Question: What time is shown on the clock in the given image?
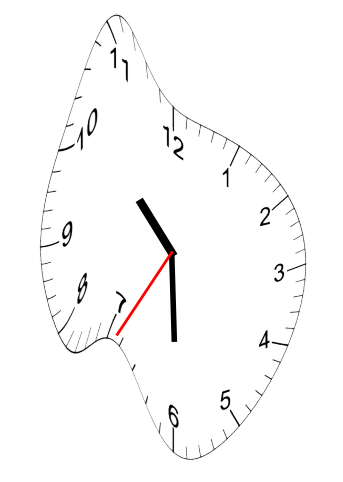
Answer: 10:29:35